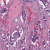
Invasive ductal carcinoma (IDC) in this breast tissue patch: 1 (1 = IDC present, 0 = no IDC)